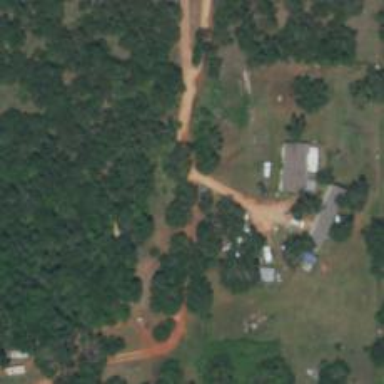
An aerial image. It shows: Driveway leading to service road.